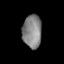
Tissue: lung
Cell type: T cells
Senescence score: 0.1993
Nuclear area (px): 622
Mean DAPI intensity: 131.021